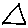
Label: triangle